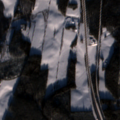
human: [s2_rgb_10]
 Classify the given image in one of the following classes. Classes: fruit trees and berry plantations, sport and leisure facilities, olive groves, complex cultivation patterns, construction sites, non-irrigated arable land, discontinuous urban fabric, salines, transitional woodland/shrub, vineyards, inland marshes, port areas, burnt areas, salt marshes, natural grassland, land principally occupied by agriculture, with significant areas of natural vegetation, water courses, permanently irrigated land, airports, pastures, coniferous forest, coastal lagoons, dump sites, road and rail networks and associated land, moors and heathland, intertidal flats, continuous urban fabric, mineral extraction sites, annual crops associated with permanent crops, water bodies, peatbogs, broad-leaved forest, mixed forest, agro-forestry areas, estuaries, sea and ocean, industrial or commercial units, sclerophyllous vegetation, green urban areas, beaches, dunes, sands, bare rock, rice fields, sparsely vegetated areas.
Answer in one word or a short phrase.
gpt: non-irrigated arable land, land principally occupied by agriculture, with significant areas of natural vegetation, coniferous forest, mixed forest